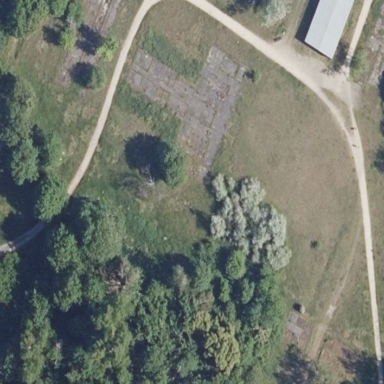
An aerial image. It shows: View of historic ruins.